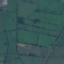
Land use / land cover class: Pasture